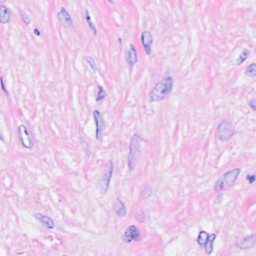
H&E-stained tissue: Breast